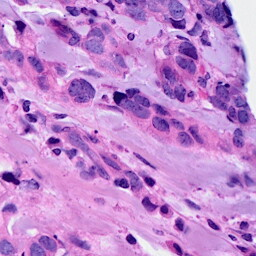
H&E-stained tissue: Breast